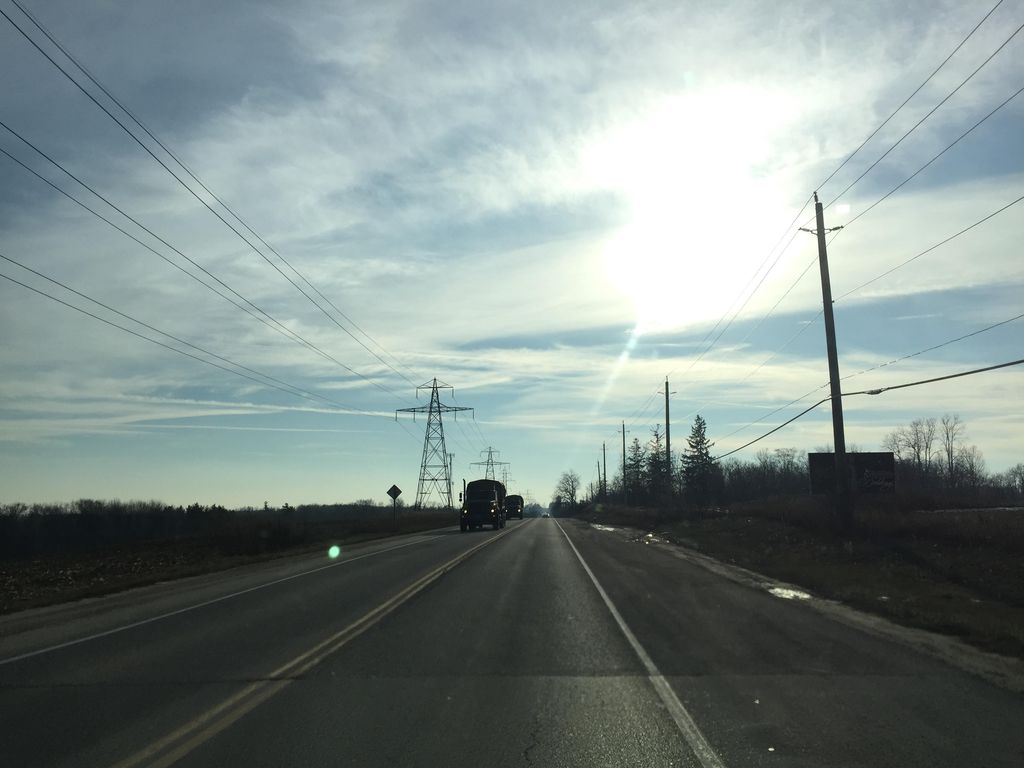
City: kitchener-waterloo